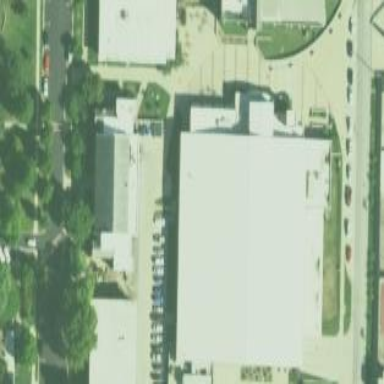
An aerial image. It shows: Sports center building designed for basketball.